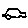
Label: car